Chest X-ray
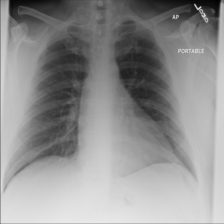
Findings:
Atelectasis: negative
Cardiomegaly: negative
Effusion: negative
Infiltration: negative
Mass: negative
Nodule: negative
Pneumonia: negative
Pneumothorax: negative
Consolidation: negative
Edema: negative
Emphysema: negative
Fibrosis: negative
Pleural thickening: negative
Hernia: negative